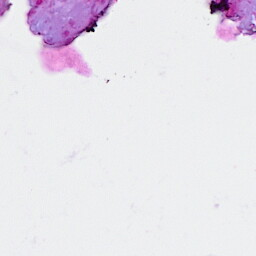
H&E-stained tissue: Breast